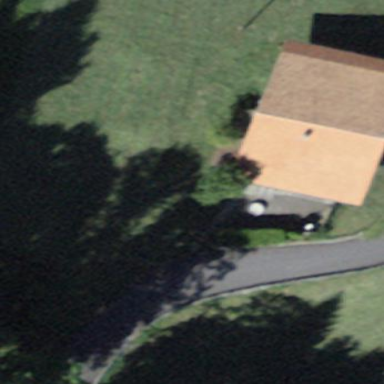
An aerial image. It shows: Farm building.